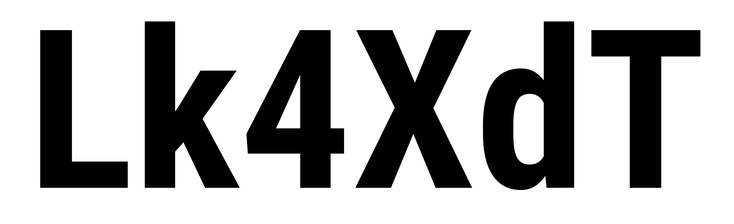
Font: Roboto_Condensed_Bold